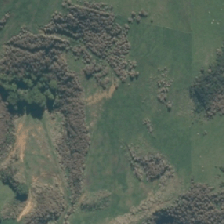
Land cover: grose_broom